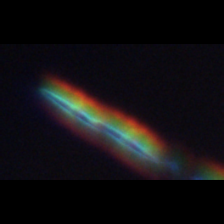
Taxon: Psuedo-nitzschia
Group: Diatoms